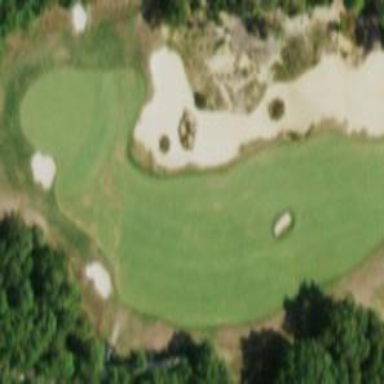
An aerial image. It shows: Golf bunker filled with sandy terrain.